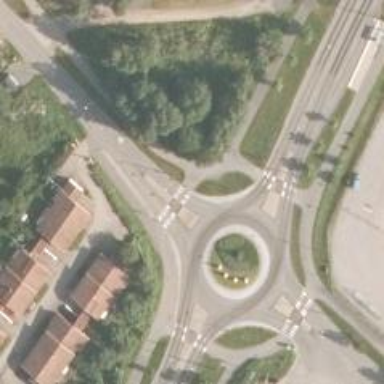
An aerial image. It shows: Tertiary road with asphalt surface leading to roundabout junction.